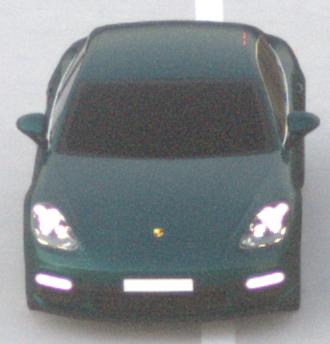
Make: Porsche
Model: Panamera
Detailed model: Panamera (971)
Model produced from: 2016/11
Model produced until: 2018/08
Doors: 5
Color: blue
Road condition: dry road
Daytime: sunrise or sunset
Contrast: low contrast